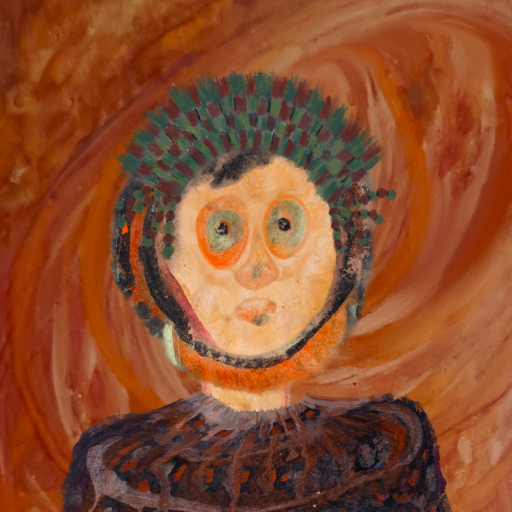
Background: Pious_Lady, Head And Neck Front: Childish, Face Front: Childish, Bust: Hypocrite, Hair Front: Childish, Head Accessory: After_Raid_Crown, Second Necklace: Blank, Necklace: Blank, Baby: Blank